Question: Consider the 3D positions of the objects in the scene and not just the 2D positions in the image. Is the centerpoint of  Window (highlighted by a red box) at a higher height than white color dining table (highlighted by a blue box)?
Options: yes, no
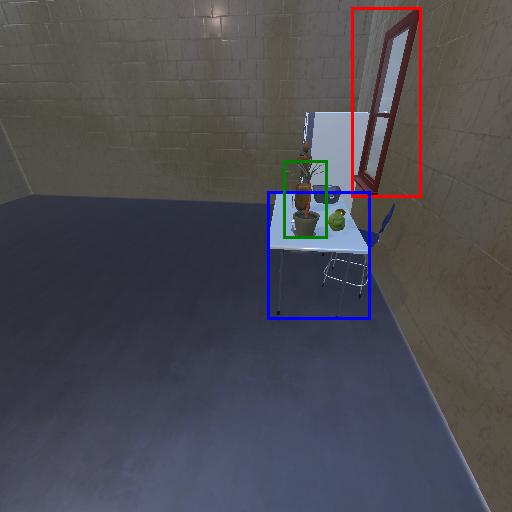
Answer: yes